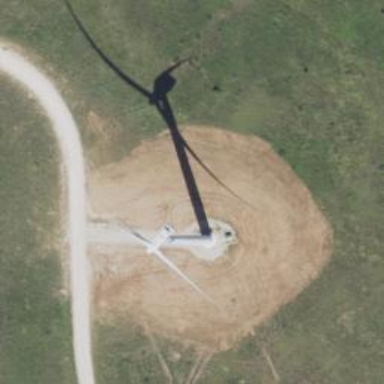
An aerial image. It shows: Wind generator with horizontal axis. The wind turbine is from Vestas.